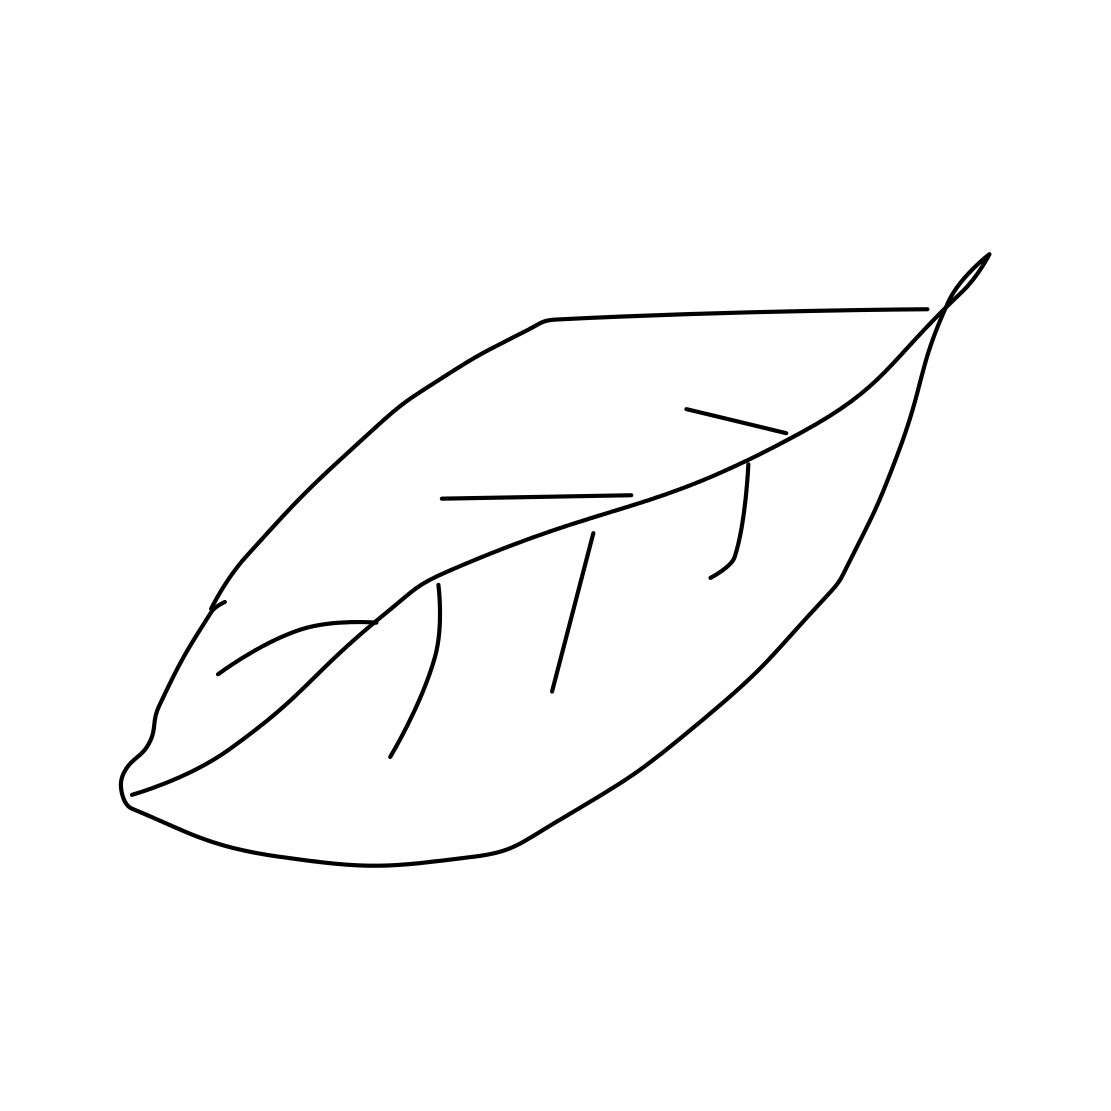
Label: leaf